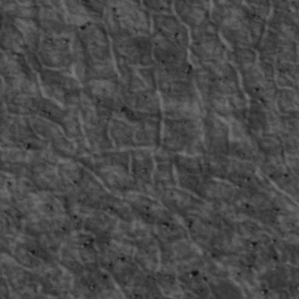
Label: non_frost